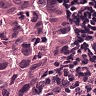
Metastatic tissue present: yes